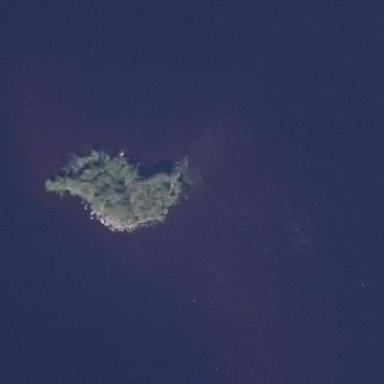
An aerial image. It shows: Islet.